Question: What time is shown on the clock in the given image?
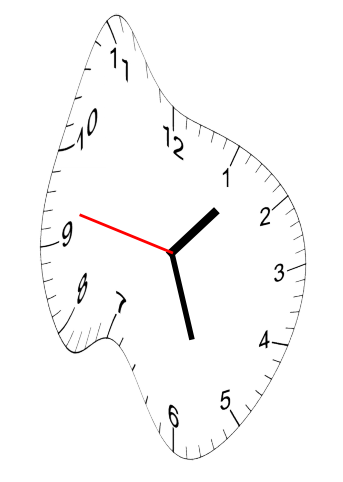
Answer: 01:26:47